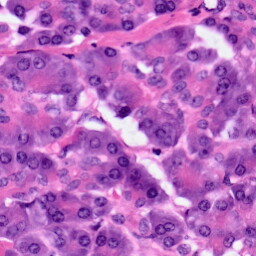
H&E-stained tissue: Pancreatic